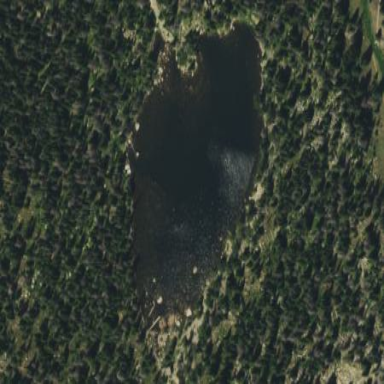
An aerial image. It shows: Pond surrounded by natural water.